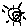
Label: sun